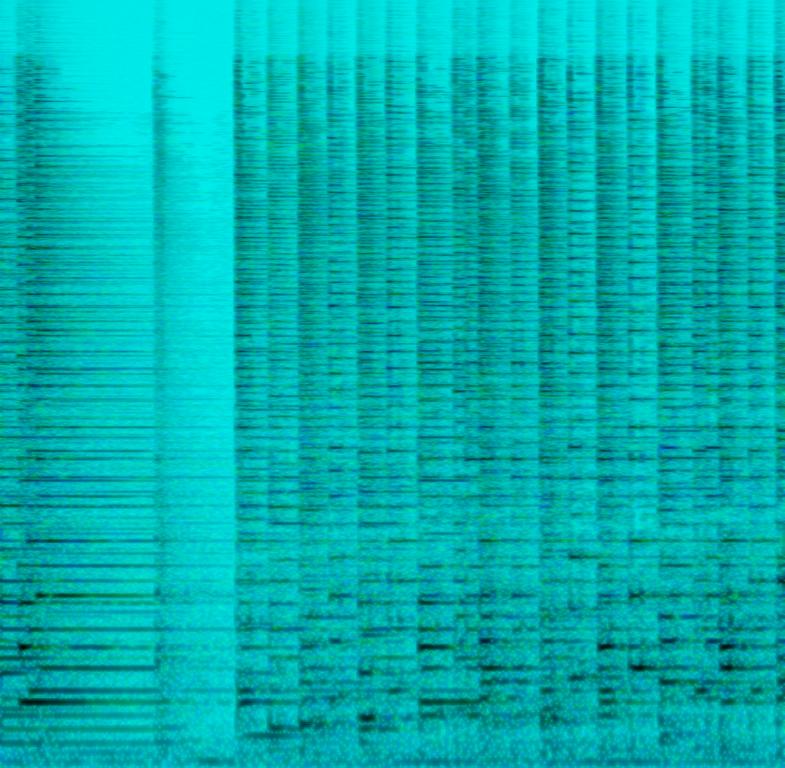
This classical song features a harpsichord. An ascending pattern is played on the instrument. There are no other instruments in this song. There are no voices in this song. This song can be played when aristocracy is introduced to the public.